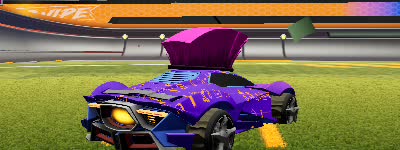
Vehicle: werewolf